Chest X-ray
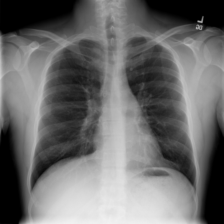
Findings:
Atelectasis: negative
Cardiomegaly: negative
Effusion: negative
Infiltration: negative
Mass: negative
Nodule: negative
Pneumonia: negative
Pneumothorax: negative
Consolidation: negative
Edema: negative
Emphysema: negative
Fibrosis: negative
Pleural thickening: negative
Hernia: negative